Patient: sex M, age 70
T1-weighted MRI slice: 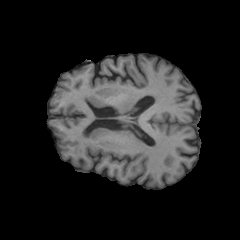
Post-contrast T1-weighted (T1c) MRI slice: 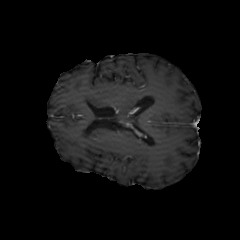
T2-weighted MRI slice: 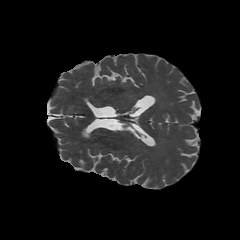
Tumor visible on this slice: no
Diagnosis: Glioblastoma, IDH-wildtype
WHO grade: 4